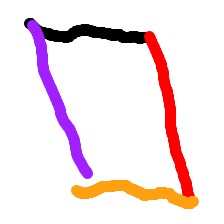
Shape: parallelogram